Question: I have the following dropdown:
'''
<style name="SpinnerDropdown" parent="android:style/Widget.ListView.DropDown">
<item name="android:background">#04384f</item>
<item name="android:divider">#000000</item>
<item name="android:dividerHeight">1dp</item>
</style>
'''

I want to change the color of the currently pressed item. This color is currently orange (#feba21) and I want it to be something else. I haven't set it anywhere so I assume it's inherited from Widget.ListView.Dropdown
How can I change it, and more importantly where can I find Windget.ListView.Dropdown in the SDK so I can see what properties it has?
I tried adding the selector_spinner_option:
'''
<?xml version="1.0" encoding="utf-8"?>
<selector xmlns:android="http://schemas.android.com/apk/res/android">
<item android:state_pressed="true" android:drawable="@color/bright_positive" />
<item android:drawable="@color/dimmer_positive" />
</selector>
'''
as the background of SpinnerDropdown, but what it does is change all the other items when one item is pressed - while that item remains orange!!
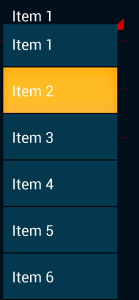
Answer: Orange is not the background of dropdown item. It is a color of selector. It is easy to change it by the attribute 'listSelector'
The following code will change orange to green
'''
<style name="SpinnerDropdown" parent="android:style/Widget.ListView.DropDown">
<item name="android:background">#04384f</item>
<item name="android:divider">#000000</item>
<item name="android:listSelector">#00ff00</item>
<item name="android:dividerHeight">1dp</item>
</style>
'''
Hope it help.